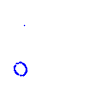
Particle: proton